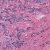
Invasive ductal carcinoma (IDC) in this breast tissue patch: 1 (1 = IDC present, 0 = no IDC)